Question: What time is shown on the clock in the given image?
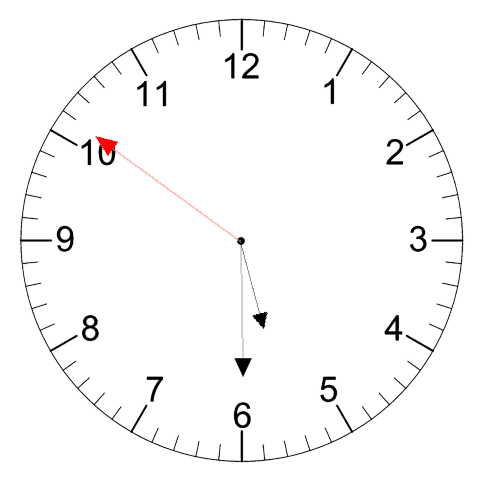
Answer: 05:29:51